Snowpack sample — Buffalo Mountain, Silverthorne, Colorado, USA (2/22/26, 2:02 PM MST)
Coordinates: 39.622, -106.113
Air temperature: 33 °F
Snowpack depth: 63 cm
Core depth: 20 cm
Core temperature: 24.8 °F
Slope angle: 11°, slope face: 116°
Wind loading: low
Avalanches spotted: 0
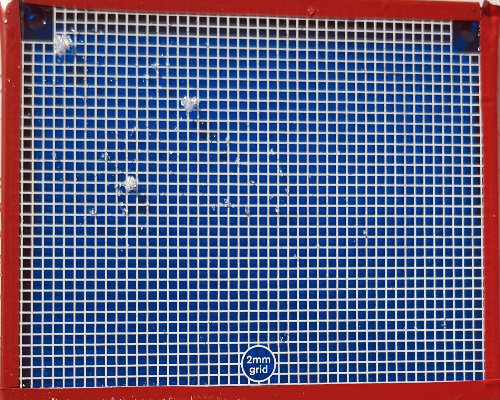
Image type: profile
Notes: In a firebreak similar to site 1, minimal wind loading with no spotted avalanches (not many faces in view though)